Field crop: maize
Growth stage: 2
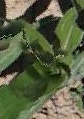
Species: maize